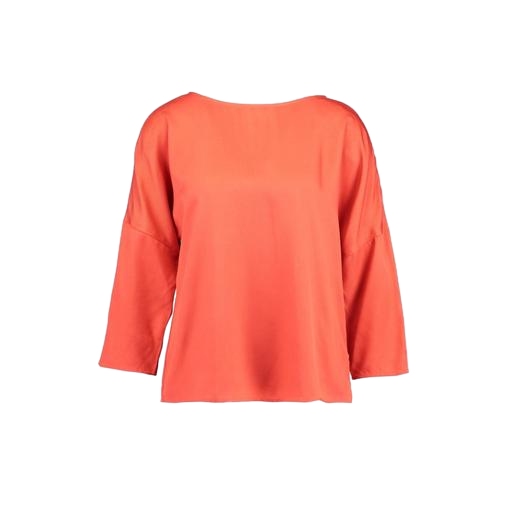
orange fwrd exclusive top, red loose blouse boat neckline 3/4 sleeves, red bateau neck long sleeve box top, white background